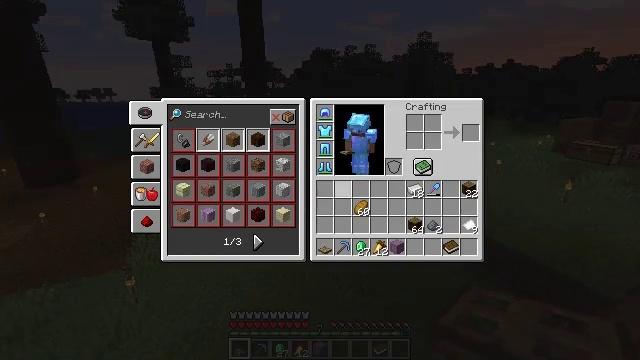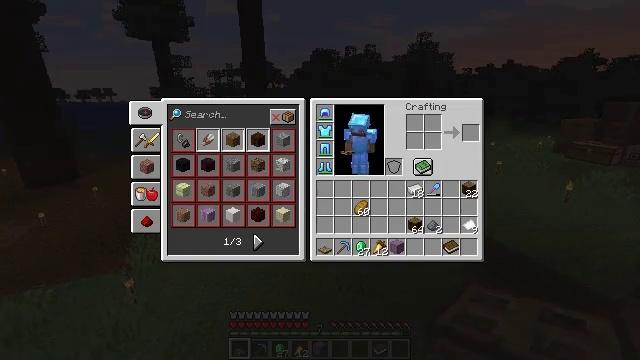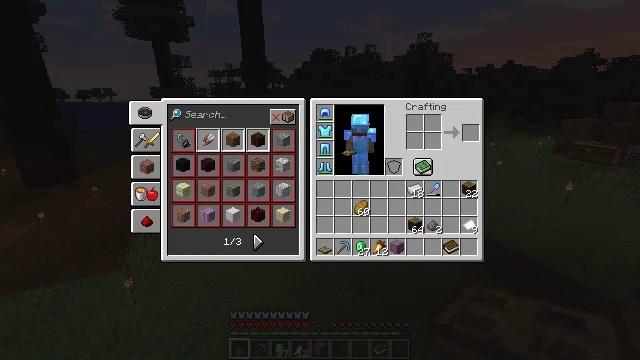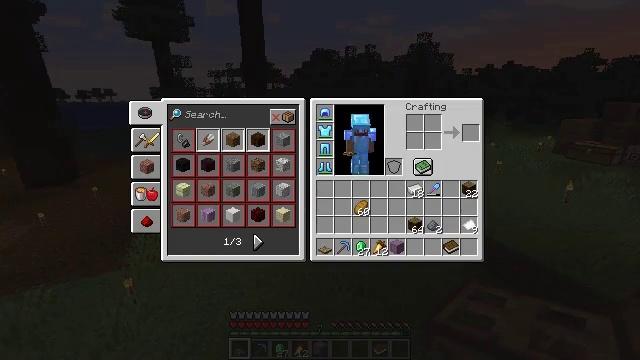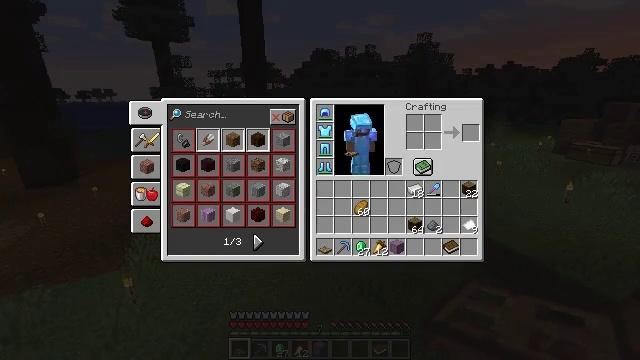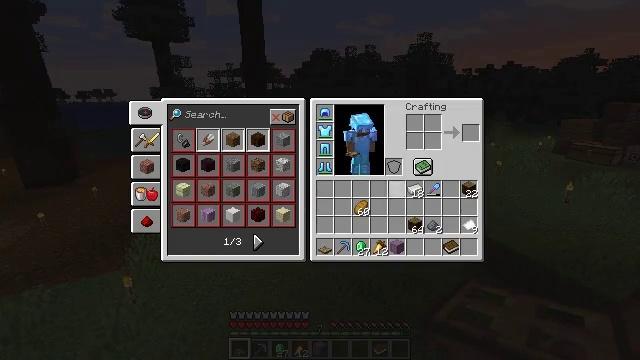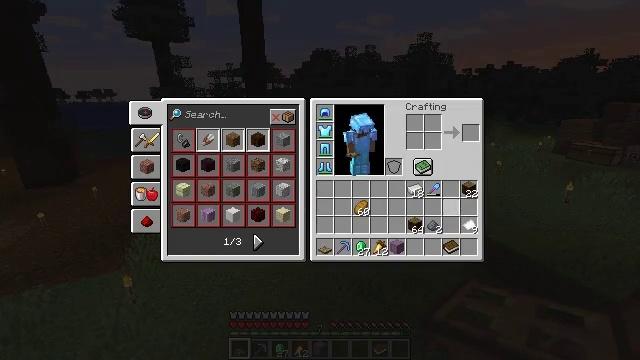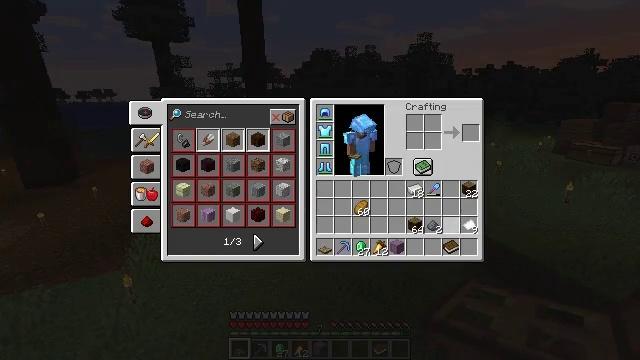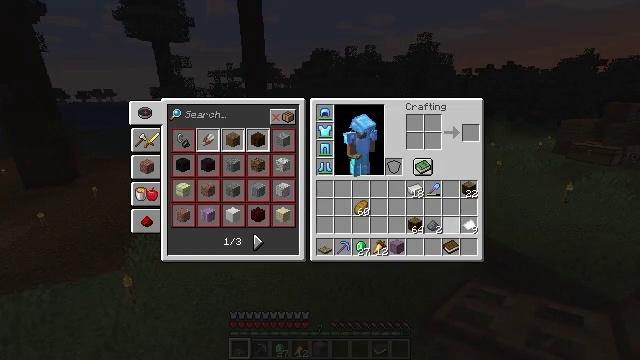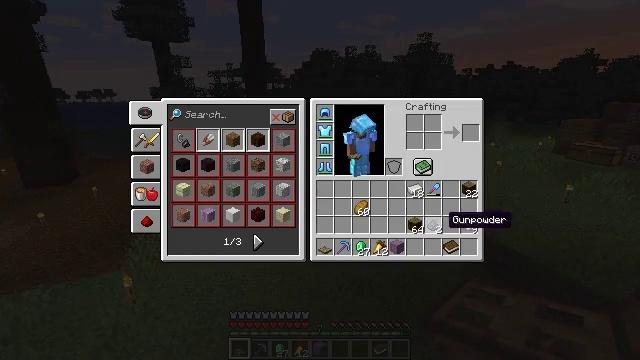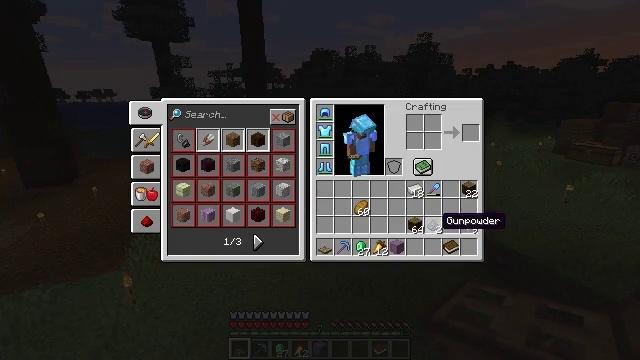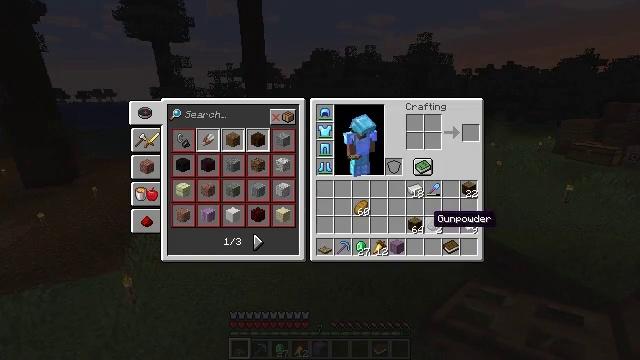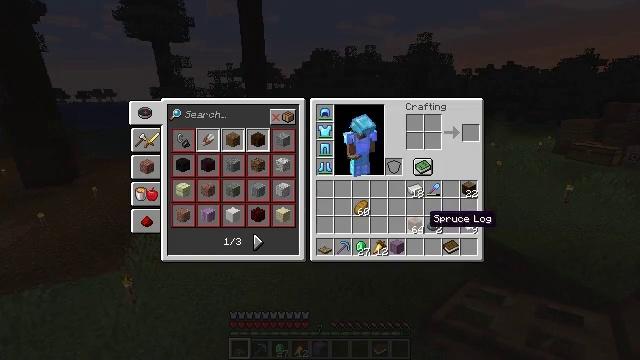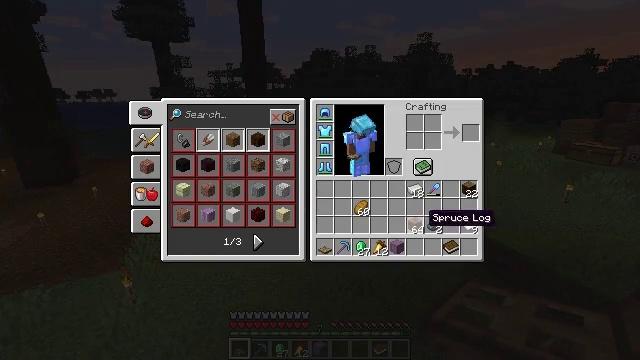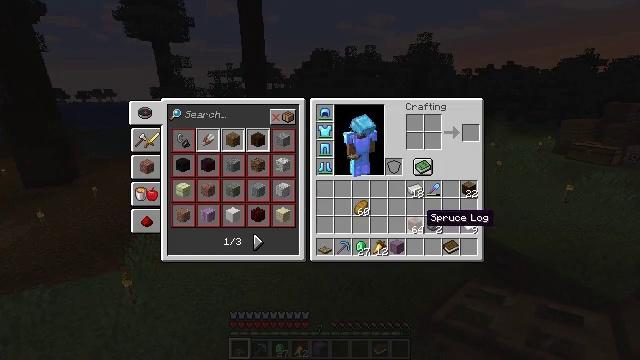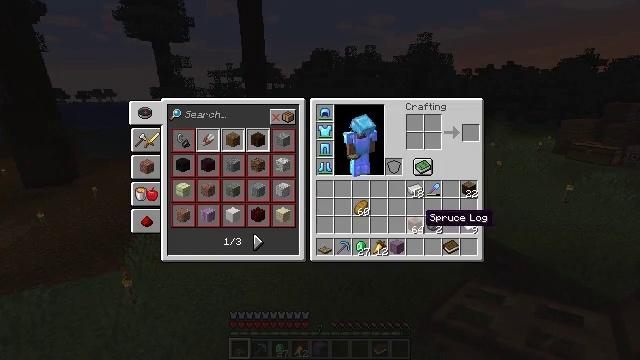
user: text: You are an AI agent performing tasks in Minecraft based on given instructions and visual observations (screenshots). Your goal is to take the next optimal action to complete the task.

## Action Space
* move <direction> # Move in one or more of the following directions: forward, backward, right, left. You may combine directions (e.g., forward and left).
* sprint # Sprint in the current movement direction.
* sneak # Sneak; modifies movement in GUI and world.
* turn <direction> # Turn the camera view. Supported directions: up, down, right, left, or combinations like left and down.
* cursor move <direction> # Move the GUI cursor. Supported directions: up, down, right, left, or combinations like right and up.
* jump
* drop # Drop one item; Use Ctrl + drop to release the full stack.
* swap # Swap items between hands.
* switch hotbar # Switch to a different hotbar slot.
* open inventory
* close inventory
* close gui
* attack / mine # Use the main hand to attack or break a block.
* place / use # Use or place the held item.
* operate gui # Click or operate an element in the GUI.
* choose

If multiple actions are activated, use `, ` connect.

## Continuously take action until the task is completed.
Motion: motion action
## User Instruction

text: Make an ender pearl.
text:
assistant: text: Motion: cursor move right
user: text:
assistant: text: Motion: cursor move right
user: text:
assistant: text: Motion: cursor move right
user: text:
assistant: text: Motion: cursor move right
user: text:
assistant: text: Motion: cursor move right
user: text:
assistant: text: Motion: cursor move right and down
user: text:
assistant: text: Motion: no_op
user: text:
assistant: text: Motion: no_op
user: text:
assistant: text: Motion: cursor move left
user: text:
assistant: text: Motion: no_op
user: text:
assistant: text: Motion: cursor move left
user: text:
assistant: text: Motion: no_op
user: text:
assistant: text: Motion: no_op
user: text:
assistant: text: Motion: no_op
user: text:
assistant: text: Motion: no_op
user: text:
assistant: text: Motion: no_op
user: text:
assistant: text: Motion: no_op
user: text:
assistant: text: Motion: no_op
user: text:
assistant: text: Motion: cursor move left, close inventory
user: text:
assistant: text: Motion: turn left, close inventory
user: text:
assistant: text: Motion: turn left, close inventory
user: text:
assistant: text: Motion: turn left and down
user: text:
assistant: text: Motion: no_op
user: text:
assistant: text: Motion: no_op
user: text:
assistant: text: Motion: no_op
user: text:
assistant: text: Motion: no_op
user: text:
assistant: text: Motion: turn left and up
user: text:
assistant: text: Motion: move forward, turn left and down
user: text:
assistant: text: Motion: move forward, sprint, turn left and down
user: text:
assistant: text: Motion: move forward, sprint, turn left and down